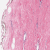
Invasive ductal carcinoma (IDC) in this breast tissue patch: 0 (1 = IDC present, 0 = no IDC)